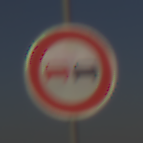
Verkehrszeichen: Ueberholverbot
Umgebung: Outdoor, Nature
Tageszeit: MorningAfternoon
Wetter: Clear
Licht: Natural
Jahreszeit: NotSpecified
Kontrast: HighContrast